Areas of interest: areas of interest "Zhenjiang Weixin Used Car Market"
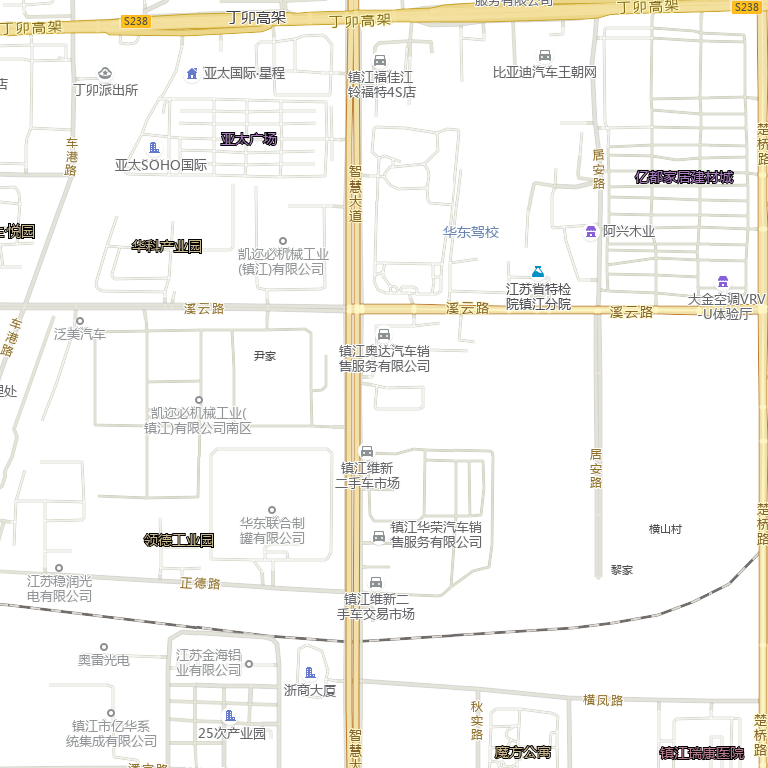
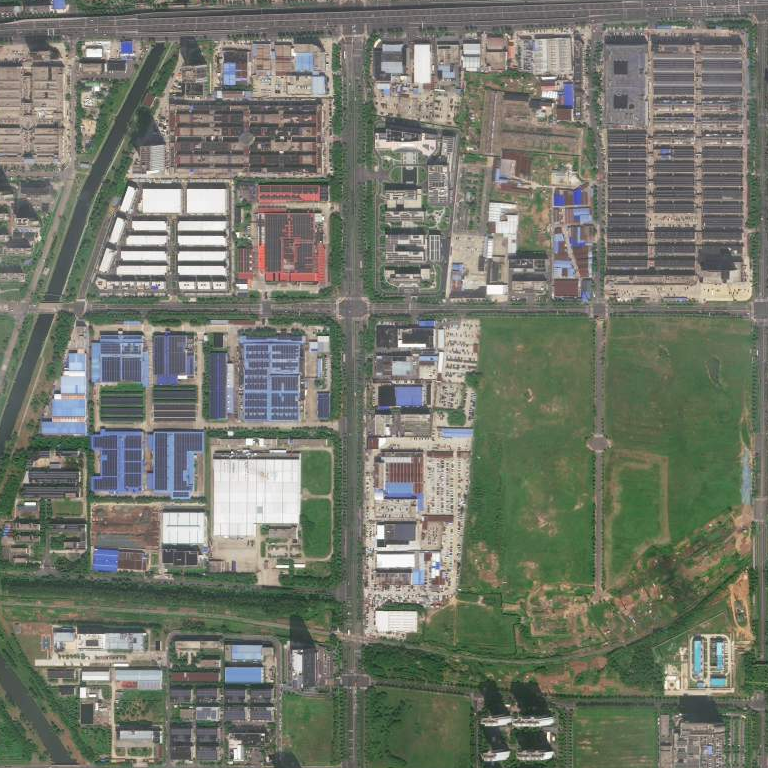